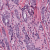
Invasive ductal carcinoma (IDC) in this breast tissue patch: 1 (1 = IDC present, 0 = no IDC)